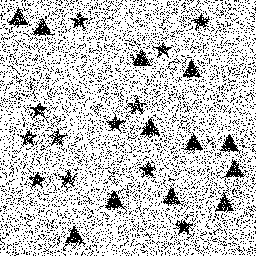
Squares: 0
Triangles: 12
Stars: 12
Total shapes: 24